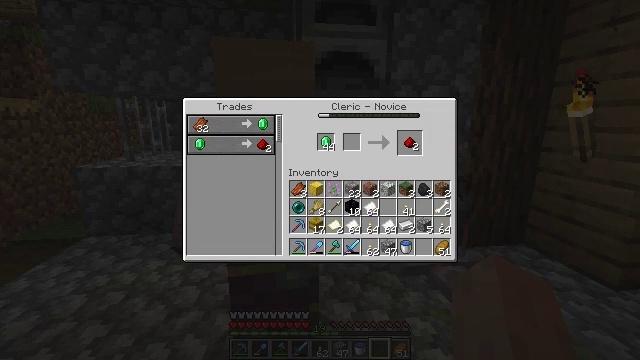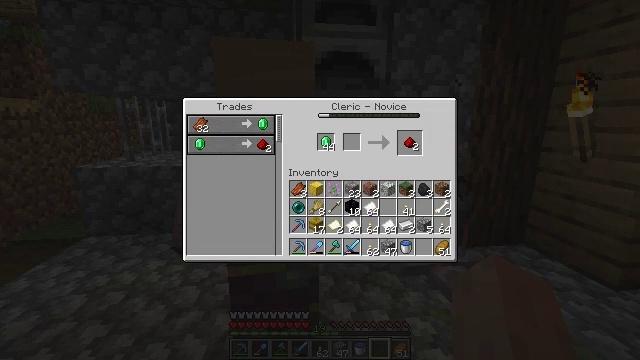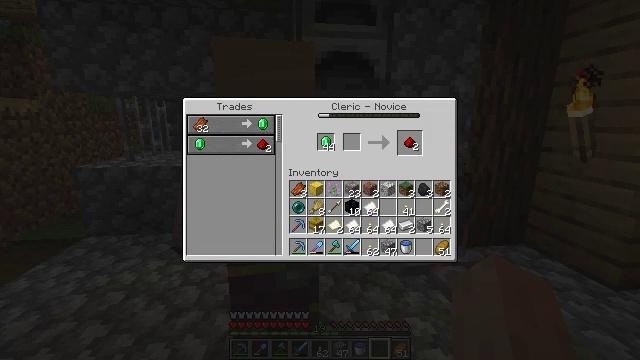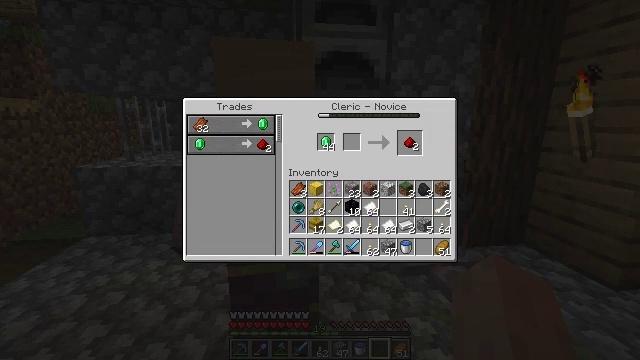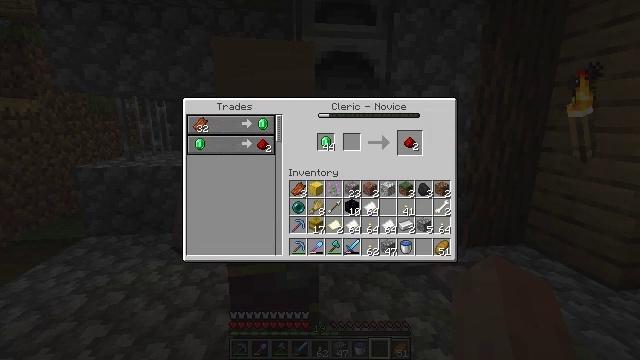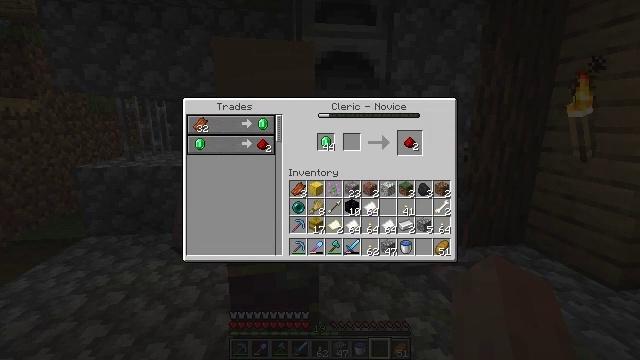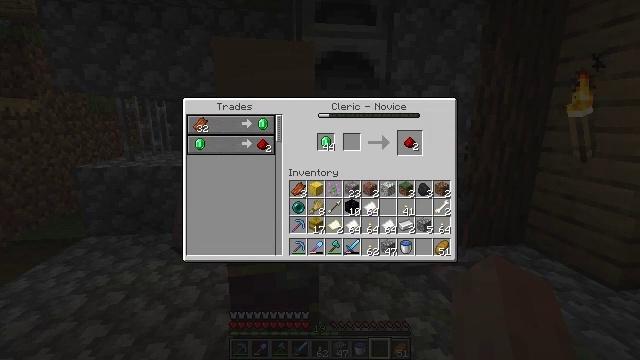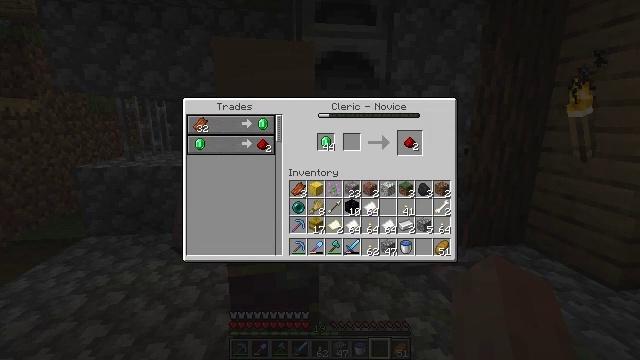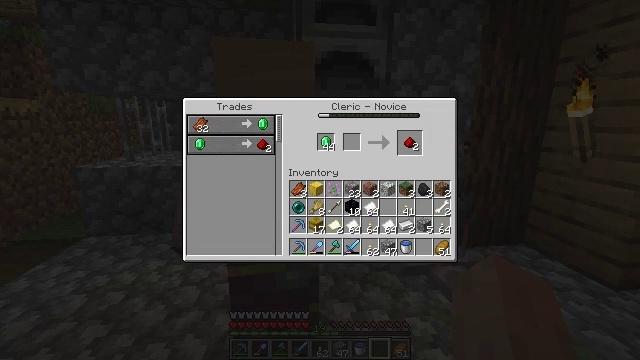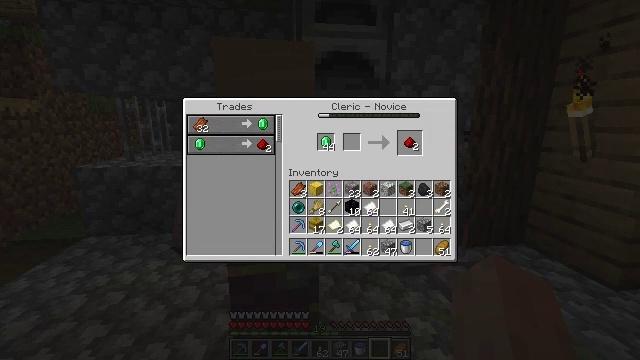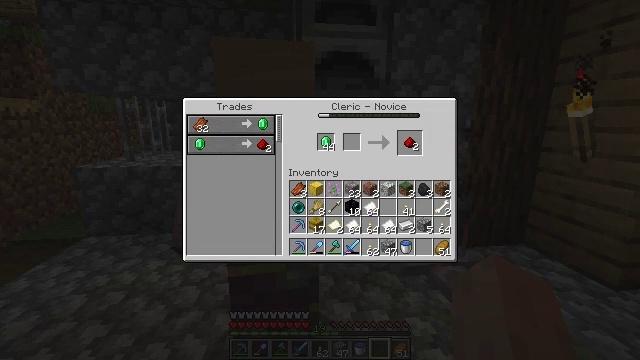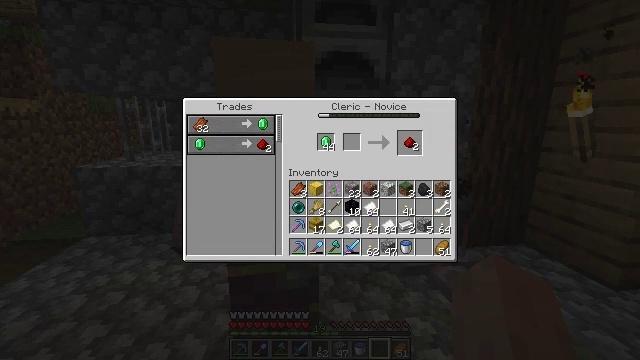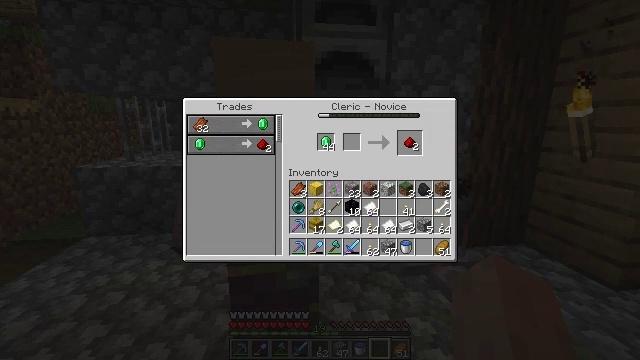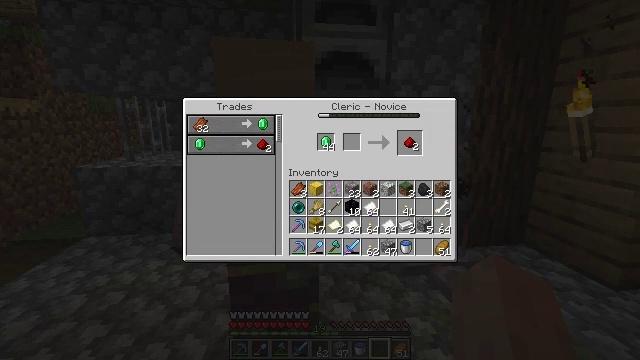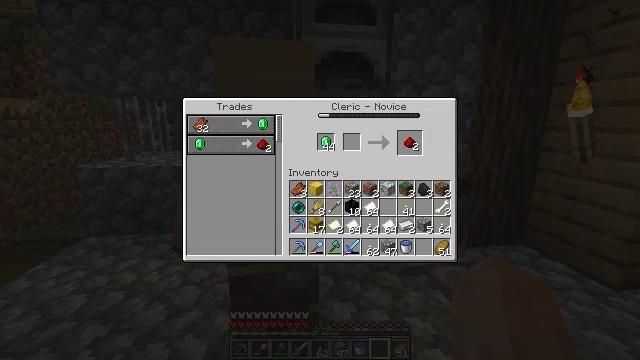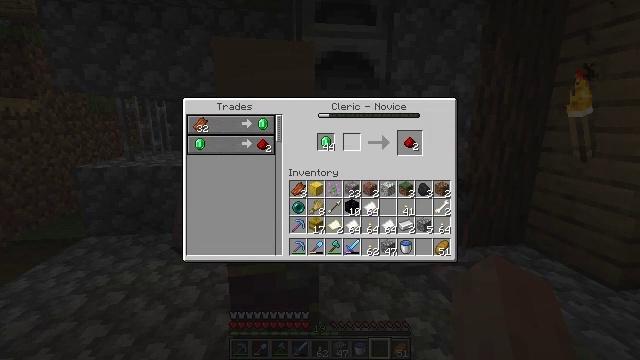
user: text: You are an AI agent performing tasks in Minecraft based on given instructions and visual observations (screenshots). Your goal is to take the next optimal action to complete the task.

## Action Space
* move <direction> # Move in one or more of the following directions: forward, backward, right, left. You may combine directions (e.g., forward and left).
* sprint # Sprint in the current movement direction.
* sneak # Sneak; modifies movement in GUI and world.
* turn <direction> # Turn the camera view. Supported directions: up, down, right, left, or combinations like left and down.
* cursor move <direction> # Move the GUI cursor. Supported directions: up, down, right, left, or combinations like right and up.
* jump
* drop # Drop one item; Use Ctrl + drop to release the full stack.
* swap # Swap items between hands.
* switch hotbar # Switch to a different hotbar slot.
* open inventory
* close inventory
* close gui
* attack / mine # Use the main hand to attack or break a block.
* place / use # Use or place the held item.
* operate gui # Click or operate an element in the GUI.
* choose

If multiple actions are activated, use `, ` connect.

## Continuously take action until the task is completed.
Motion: motion action
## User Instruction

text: Arrange the items to produce redstone in the crafting table.
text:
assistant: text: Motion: no_op
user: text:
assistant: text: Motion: no_op
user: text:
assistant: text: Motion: no_op
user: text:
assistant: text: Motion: no_op
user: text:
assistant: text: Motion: no_op
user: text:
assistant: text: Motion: cursor move left
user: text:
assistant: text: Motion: cursor move left
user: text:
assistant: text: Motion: cursor move left
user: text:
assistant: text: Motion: no_op
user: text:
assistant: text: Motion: cursor move left
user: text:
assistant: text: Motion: cursor move left
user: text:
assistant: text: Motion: cursor move left
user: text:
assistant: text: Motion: cursor move left
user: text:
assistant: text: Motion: no_op
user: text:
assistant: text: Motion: cursor move left
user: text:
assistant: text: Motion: cursor move left
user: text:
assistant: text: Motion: cursor move left
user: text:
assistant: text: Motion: cursor move left
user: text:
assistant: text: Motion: cursor move left
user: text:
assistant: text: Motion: no_op
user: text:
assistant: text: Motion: no_op
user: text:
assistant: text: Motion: no_op
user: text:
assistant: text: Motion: no_op
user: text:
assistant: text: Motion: no_op
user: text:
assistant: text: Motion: no_op
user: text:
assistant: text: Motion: no_op
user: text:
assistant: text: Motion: no_op
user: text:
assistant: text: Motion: no_op
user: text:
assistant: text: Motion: no_op
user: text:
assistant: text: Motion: no_op